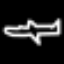
Label: airplane